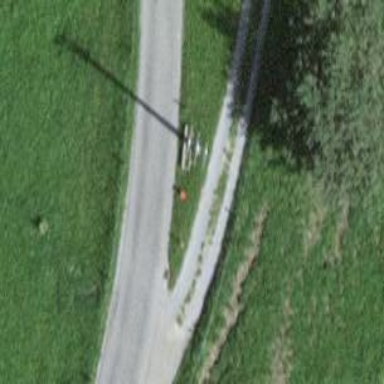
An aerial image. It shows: Brown bench.